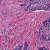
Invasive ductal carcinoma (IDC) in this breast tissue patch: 1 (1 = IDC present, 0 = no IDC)